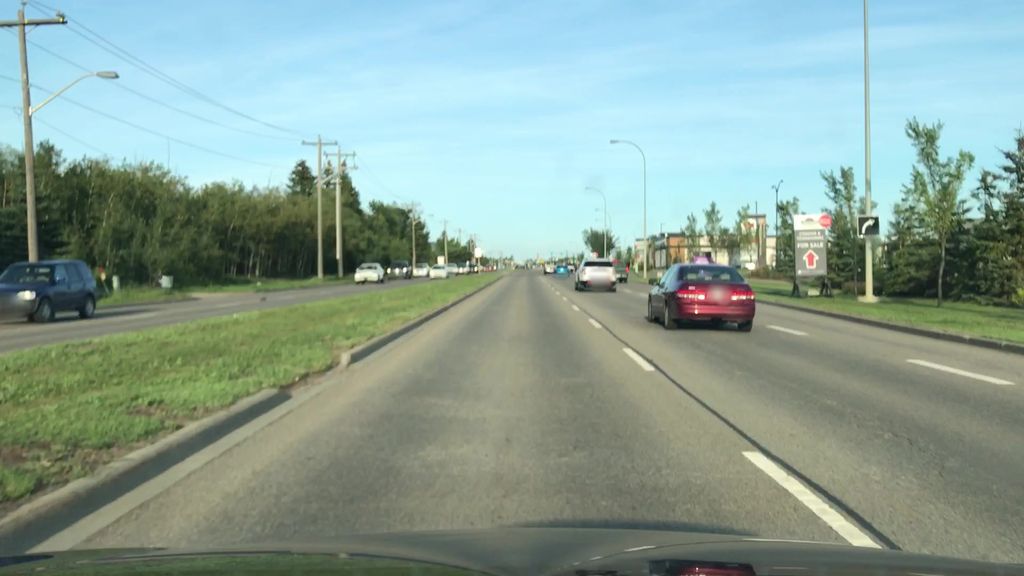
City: edmonton